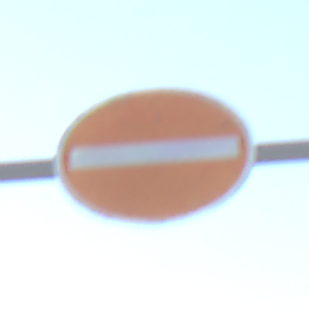
Verkehrszeichen: VerbotDerEinfahrt
Umgebung: Outdoor, Nature
Tageszeit: SunriseSunset
Wetter: Clear
Licht: Natural
Jahreszeit: NotSpecified
Kontrast: HighContrast